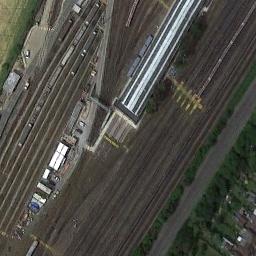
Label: railway